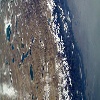
Label: land